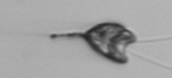
Label: Pyramimonas_longicauda